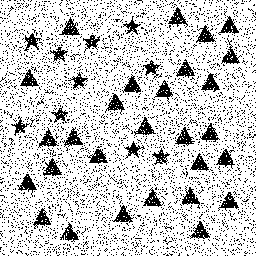
Squares: 0
Triangles: 28
Stars: 10
Total shapes: 38